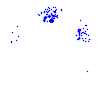
Particle: kaon